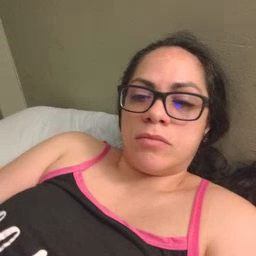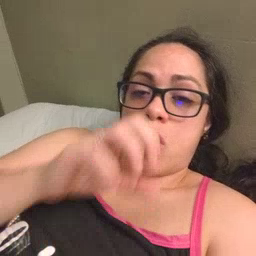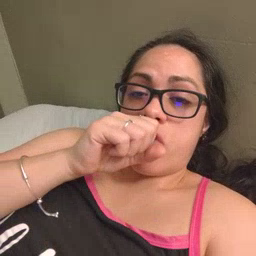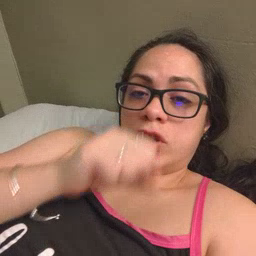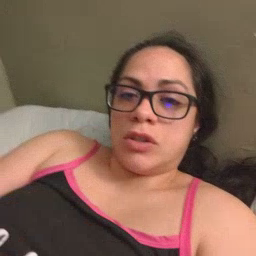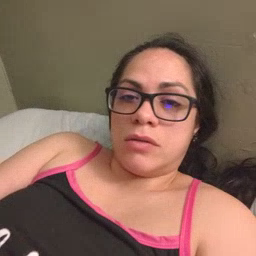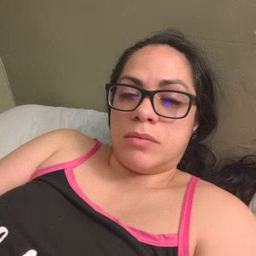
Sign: orange